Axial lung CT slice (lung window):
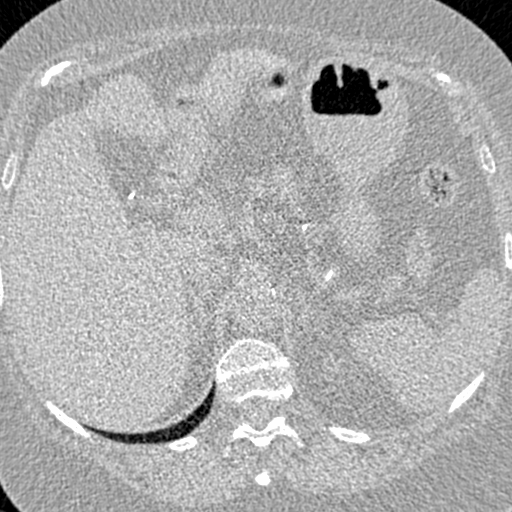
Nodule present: no